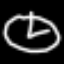
Label: clock